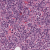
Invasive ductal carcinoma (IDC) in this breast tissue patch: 1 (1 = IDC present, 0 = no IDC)